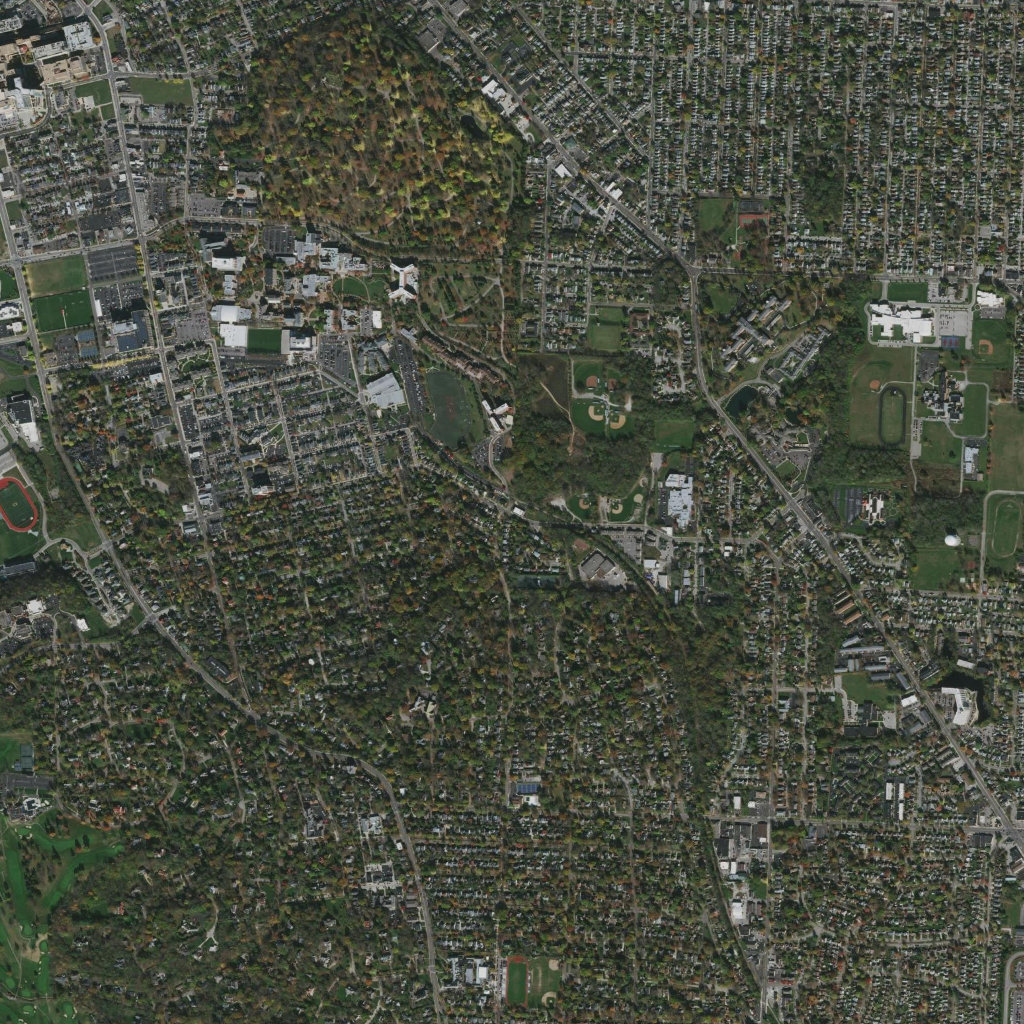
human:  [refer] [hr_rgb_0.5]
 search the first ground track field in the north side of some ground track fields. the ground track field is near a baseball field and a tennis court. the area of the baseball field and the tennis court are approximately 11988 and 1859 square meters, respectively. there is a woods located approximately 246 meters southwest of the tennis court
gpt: <box>[[85, 37, 88, 43, 0]]</box>